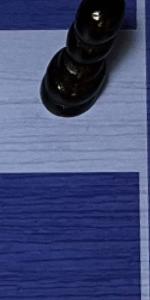
Label: Empty